Question: Sorry I am not that great with sql I basically mimic the syntax and try to add this new tag into the sql function.
basicly This new metaTags Field is within 3 Tables as [Text] , They will just output the additional value.
'''
USE [cert]
GO
/****** Object: StoredProcedure [dbo].[sp_SEO] Script Date: 06/03/2014 14:55:01 ******/
SET ANSI_NULLS ON
GO
SET QUOTED_IDENTIFIER ON
GO
-- =============================================
-- Author: VVF Solutions Inc
-- Create date: <Create Date,,>
-- Description: <Description,,>
-- =============================================
ALTER PROCEDURE [dbo].[sp_SEO]
@script_name varchar(255), @attorneyId int=0, @practiceAreaId int=0
AS
BEGIN
SET NOCOUNT ON;
DECLARE @DisplayName varchar(50), @metaKey varchar(8000), @metaDesc varchar(8000), @metaTags varchar(8000)
IF @practiceAreaId != 0
BEGIN
SELECT @DisplayName = '', @metaKey = MetaKeywords, @metaDesc = MetaDescription, @metaTags = metaTags
FROM PracticeAreas
WHERE PracticeAreaID = @practiceAreaId
END
ELSE
BEGIN
SELECT @DisplayName = DisplayName, @metaKey = MetaKeywords, @metaDesc = MetaDescription , @metaTags = metaTags
FROM SEO
WHERE Active = 1 and scriptname = @script_name
END
IF @attorneyId != 0
BEGIN
SELECT @DisplayName = '', @metaKey = MetaKeywords, @metaDesc = MetaDescription , @metaTags = metaTags
FROM Attorneys
WHERE AttorneyID = @attorneyId
END
ELSE
BEGIN
SELECT @DisplayName = DisplayName, @metaKey = MetaKeywords, @metaDesc = MetaDescription , @metaTags = metaTags
FROM SEO
WHERE Active = 1 and scriptname = @script_name
END
if ( (LEN(@metaKey) < 2 AND LEN(@metaDesc) < 2) OR (@metaKey is null and @metaDesc is null) )
BEGIN
SELECT @metaKey = MetaKeywords, @metaDesc = MetaDescription, @metaTags = metaTags
FROM SEO
WHERE Id = 0
END
if (@DisplayName is not null and len(@DisplayName) > 2)
set @DisplayName = ' | ' + @DisplayName
select @DisplayName as DisplayName, @metaKey as metakeywords, @metaDesc as metadescription, @metaTags as metaTags
END
'''
This function but not the new one (i am guessing it is because of the error)

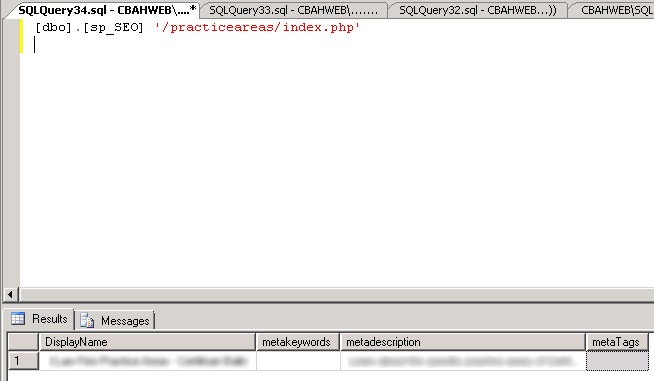
Answer: it turns out I just have a logic error.
'''
if ( (LEN(@metaKey) < 2 AND LEN(@metaDesc) < 2) OR (@metaKey is null and @metaDesc is null) )
BEGIN
SELECT @metaKey = MetaKeywords, @metaDesc = MetaDescription, @metaTags = metaTags
FROM SEO
WHERE Id = 0
END
'''
removed the overwrite and it worked as it should